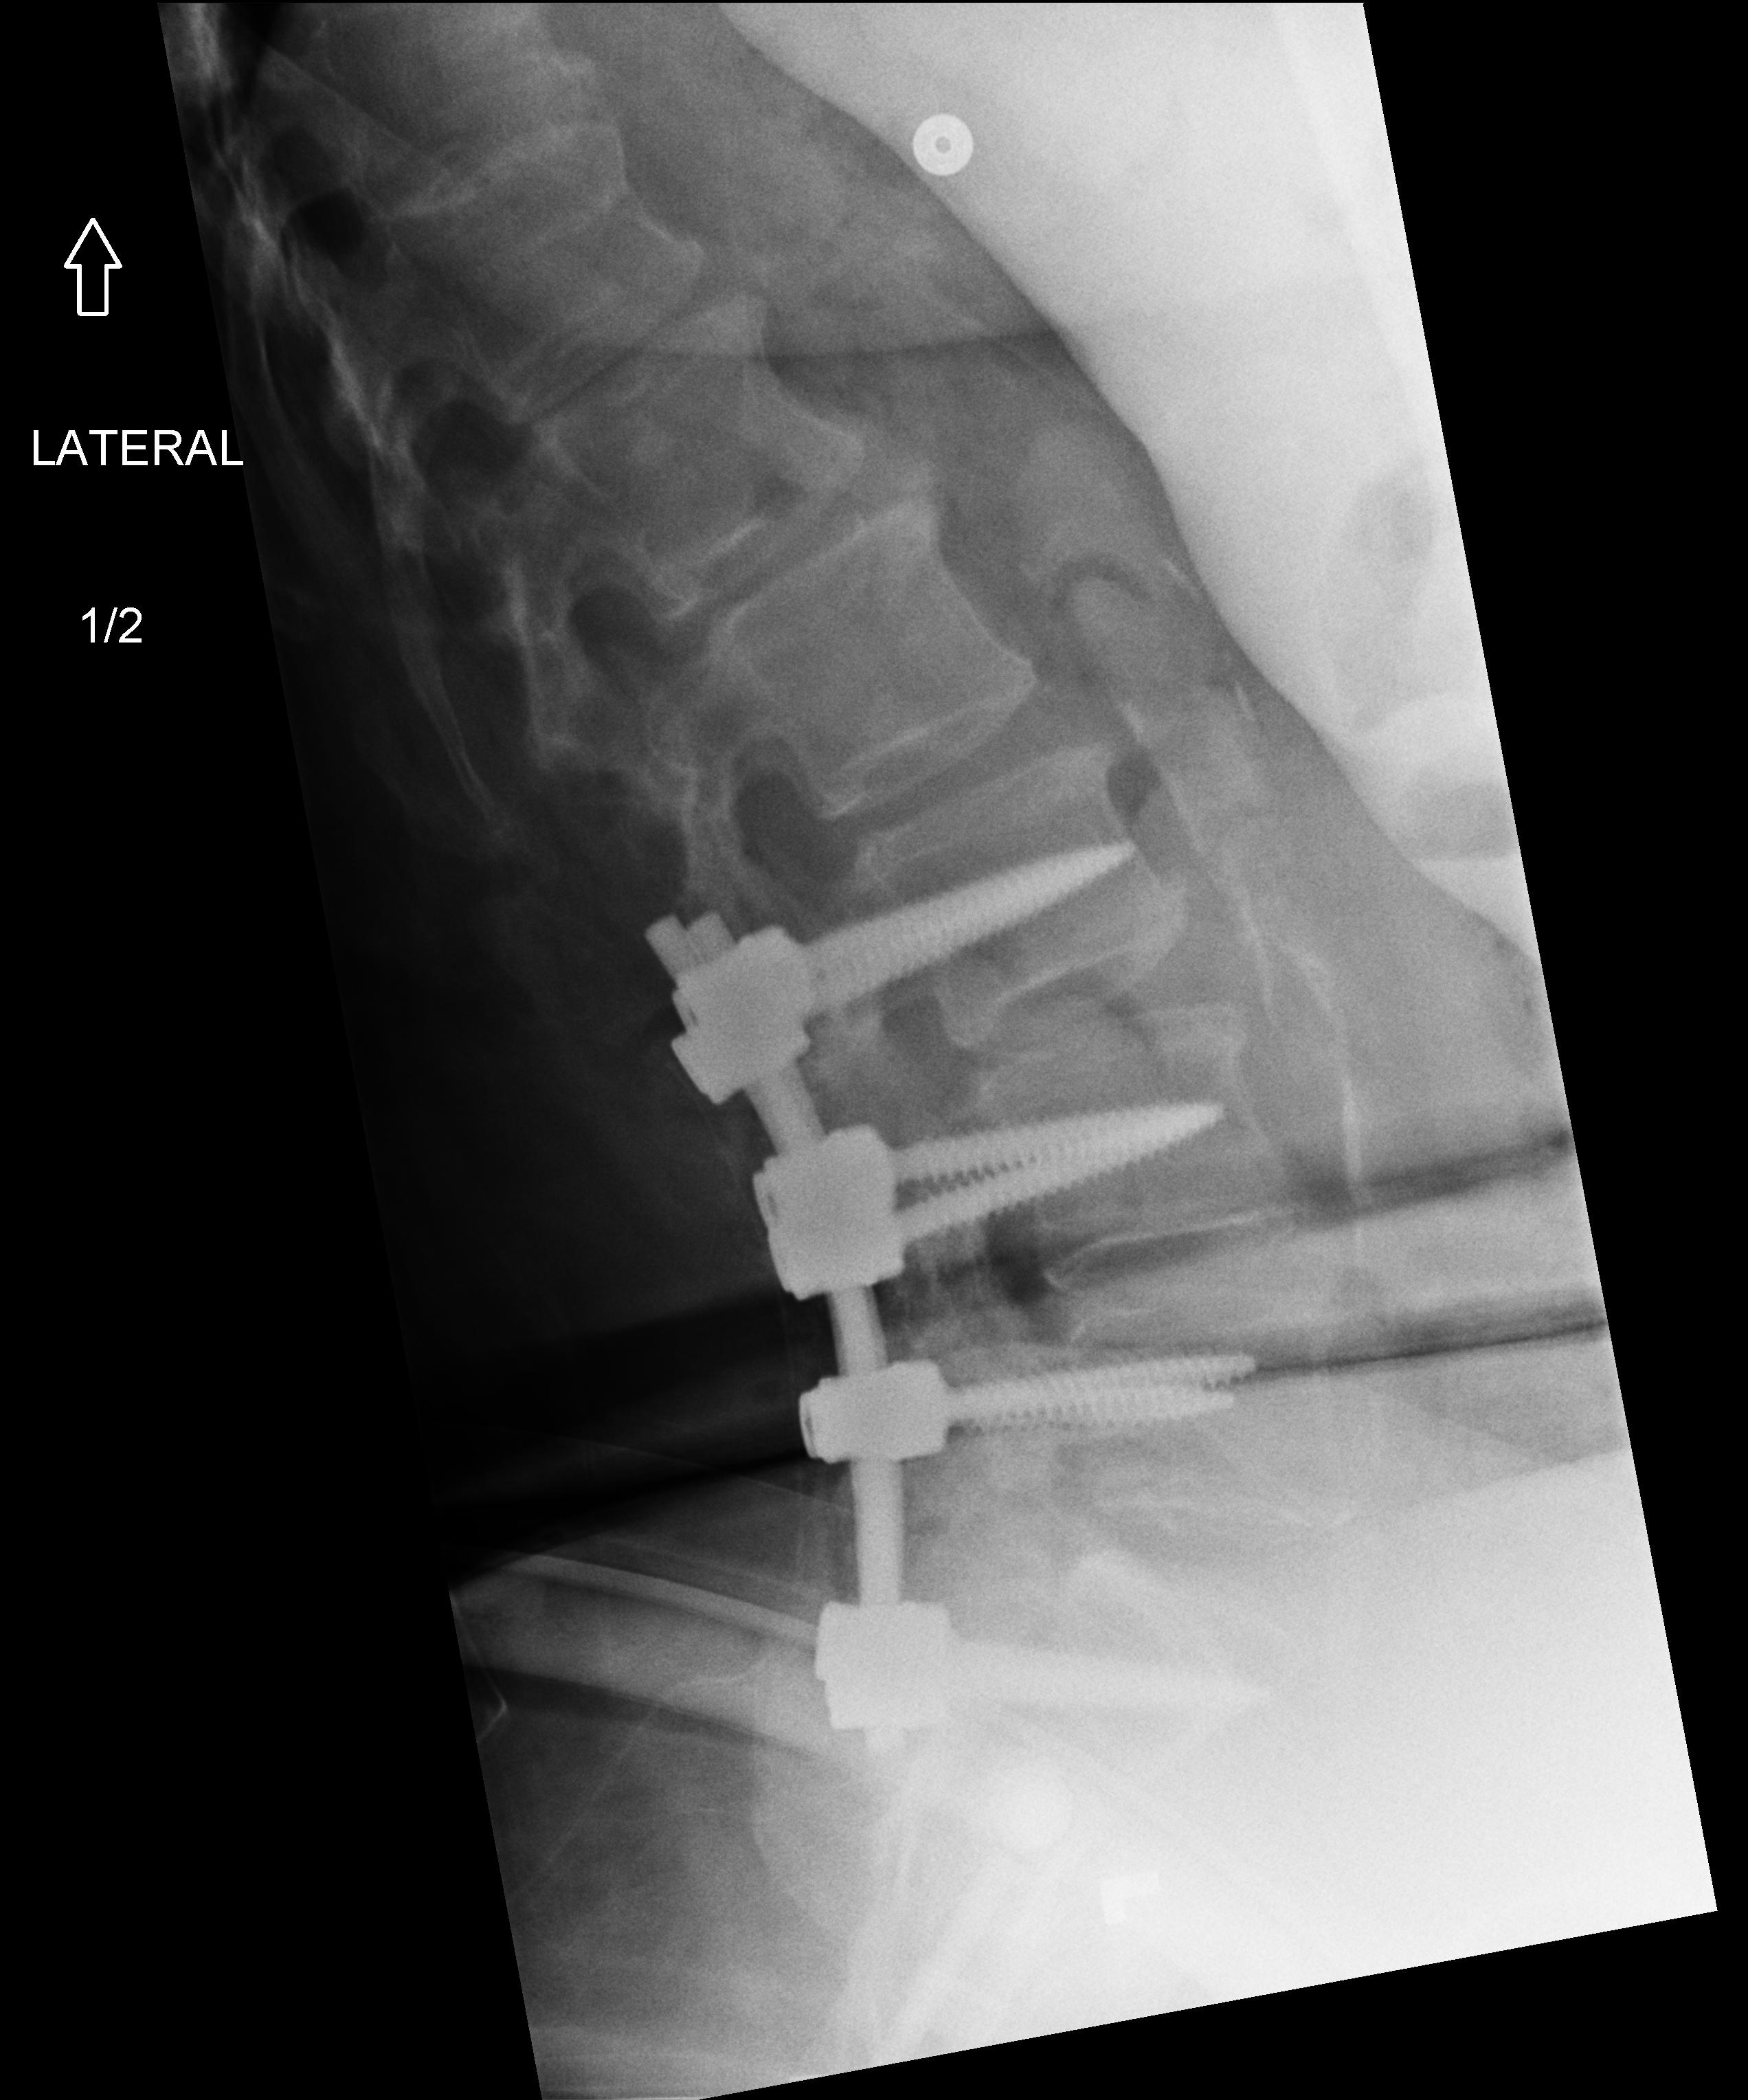
View: LATERAL
Implant manufacturer: Styker everest (K2M)